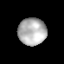
Tissue: lung
Cell type: Endothelial cells
Senescence score: 0.5417
Nuclear area (px): 740
Mean DAPI intensity: 179.477